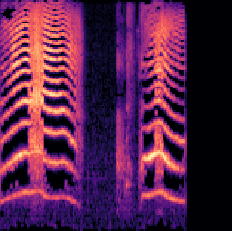
Sound class: Baby cry